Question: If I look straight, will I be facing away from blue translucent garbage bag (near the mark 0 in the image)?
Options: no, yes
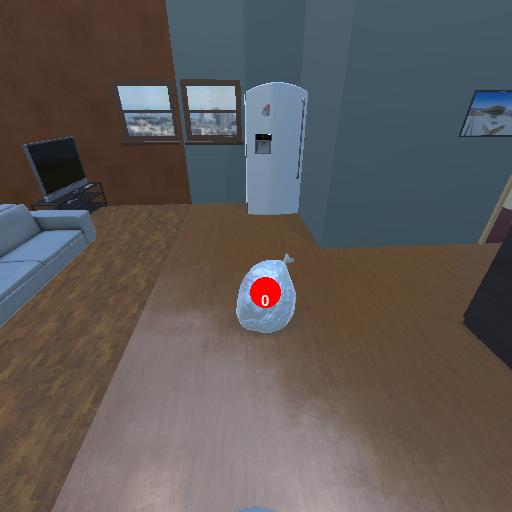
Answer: no